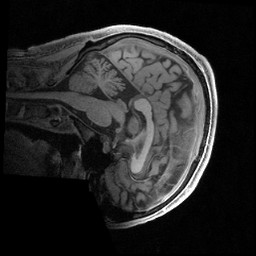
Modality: T1w
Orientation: sagittal
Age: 23
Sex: male
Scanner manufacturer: siemens
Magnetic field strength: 3 T
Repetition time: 2.4 s
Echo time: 0.00231 s